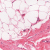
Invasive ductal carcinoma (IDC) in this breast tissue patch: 0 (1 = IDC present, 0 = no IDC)